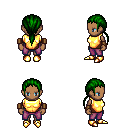
a pixel art fantasy rpg character, female body template, human, dark skin, gold chest armor, magenta pants, green ponytail hairstyle, leather bracers, gold boots, four views (front, back, left, right), 2x2 character sprite sheet, small pixel art, hard edges, no anti-aliasing